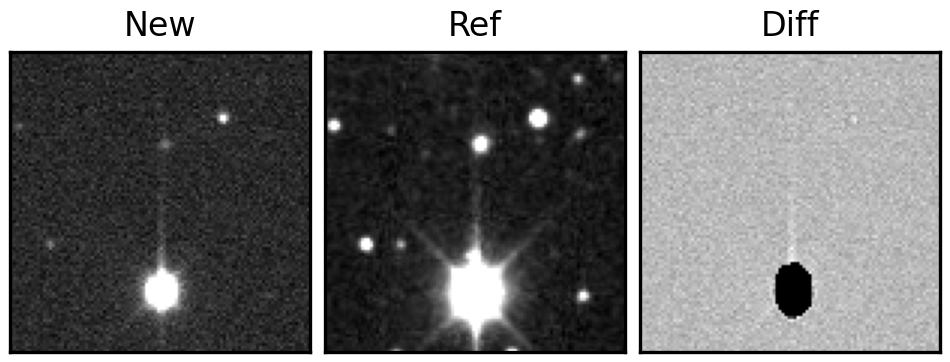
Label: bogus